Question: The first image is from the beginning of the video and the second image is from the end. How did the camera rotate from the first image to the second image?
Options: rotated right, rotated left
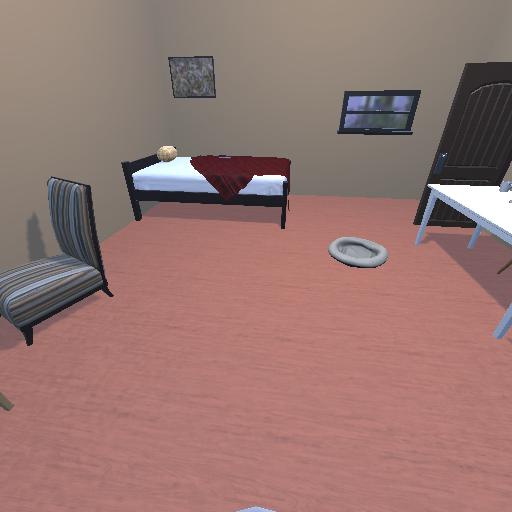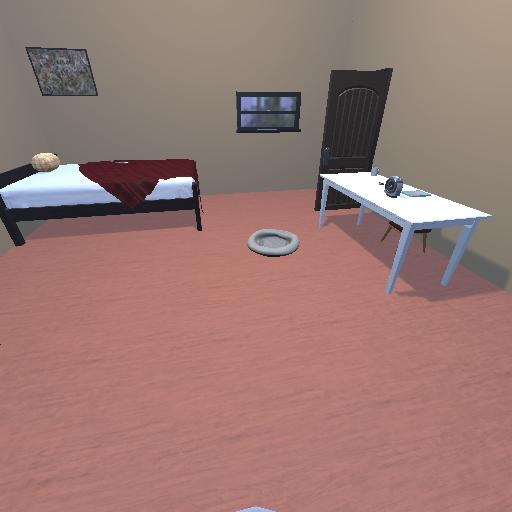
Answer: rotated right